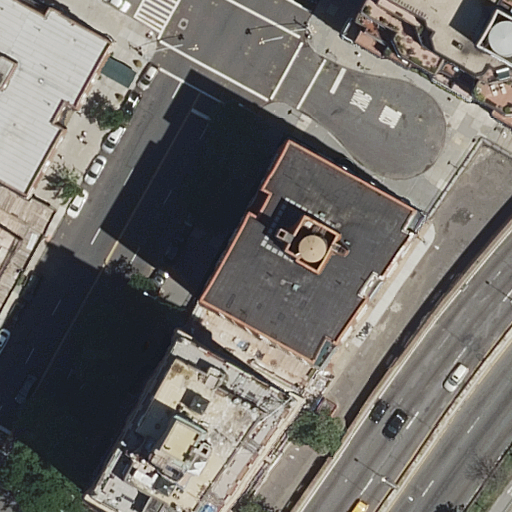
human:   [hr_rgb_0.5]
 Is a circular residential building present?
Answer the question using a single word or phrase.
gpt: no

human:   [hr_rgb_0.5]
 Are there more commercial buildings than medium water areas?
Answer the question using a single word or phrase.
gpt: no

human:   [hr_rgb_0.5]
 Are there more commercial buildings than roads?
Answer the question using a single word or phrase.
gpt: no

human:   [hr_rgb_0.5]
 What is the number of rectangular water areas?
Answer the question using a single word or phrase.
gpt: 0

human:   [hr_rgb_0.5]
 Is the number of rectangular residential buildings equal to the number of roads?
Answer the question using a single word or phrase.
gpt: no

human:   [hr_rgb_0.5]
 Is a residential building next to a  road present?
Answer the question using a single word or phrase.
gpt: yes

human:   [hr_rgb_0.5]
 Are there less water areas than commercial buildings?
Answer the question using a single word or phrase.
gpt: no

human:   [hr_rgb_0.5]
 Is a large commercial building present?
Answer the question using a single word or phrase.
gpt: no

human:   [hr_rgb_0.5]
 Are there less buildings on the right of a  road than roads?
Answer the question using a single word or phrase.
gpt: yes

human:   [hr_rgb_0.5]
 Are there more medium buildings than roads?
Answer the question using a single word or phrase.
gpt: no

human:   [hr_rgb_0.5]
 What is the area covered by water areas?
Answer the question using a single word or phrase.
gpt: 0m2

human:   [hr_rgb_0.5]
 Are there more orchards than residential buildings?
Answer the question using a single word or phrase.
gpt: no

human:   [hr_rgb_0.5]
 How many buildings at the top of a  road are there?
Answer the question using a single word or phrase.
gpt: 3

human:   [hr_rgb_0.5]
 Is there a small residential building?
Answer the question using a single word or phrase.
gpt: yes

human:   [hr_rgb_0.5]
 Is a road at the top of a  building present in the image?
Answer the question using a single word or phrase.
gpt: yes

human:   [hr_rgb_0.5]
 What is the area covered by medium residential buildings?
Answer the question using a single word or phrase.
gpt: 0m2

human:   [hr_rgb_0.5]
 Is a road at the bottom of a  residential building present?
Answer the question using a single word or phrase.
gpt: yes

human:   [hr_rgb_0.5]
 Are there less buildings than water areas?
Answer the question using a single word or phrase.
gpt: no

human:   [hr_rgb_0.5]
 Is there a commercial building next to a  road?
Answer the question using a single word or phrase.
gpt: no

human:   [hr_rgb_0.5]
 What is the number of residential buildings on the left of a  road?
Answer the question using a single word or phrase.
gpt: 3

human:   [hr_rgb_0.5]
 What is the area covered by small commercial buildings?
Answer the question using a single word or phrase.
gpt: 0m2

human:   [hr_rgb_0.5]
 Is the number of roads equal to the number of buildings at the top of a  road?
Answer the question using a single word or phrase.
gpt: no

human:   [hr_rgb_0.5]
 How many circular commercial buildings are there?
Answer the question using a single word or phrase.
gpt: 0

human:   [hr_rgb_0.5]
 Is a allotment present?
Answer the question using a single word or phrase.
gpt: no

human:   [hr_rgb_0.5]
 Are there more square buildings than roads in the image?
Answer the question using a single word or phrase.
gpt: no

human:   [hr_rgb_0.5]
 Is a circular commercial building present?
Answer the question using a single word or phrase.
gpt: no

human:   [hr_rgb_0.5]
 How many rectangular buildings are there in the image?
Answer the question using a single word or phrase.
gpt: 3

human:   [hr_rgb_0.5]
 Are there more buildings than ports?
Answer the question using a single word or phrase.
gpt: yes

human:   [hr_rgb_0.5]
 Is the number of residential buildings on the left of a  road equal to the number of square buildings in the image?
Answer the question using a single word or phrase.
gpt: no

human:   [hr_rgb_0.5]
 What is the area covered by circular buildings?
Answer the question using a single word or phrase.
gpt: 0m2

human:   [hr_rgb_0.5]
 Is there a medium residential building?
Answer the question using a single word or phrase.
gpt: no

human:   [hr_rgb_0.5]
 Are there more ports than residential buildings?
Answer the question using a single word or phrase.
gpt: no

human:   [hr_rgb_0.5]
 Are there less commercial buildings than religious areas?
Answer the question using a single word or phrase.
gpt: no

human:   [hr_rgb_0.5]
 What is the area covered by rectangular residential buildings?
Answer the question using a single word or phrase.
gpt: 1374m2

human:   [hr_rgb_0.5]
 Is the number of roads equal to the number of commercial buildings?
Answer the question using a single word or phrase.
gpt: no

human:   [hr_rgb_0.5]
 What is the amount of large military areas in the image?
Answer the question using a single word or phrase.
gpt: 0